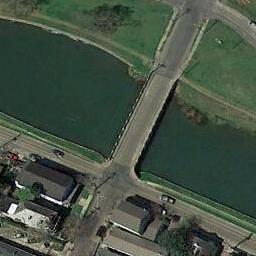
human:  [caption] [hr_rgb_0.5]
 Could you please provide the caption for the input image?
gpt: A bridge connects the land on both sides of the turquoise water  There are many buildings and large green spaces on the land .

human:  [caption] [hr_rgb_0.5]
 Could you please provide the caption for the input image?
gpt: There is a bridge over the river between some buildings and grass .

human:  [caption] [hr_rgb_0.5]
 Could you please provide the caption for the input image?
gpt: A bridge built on a dark green river and the flood bed of the river while the residential area on one side of the river .

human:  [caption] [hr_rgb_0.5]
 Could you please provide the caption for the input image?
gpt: Several boats stopped on one side of the river .

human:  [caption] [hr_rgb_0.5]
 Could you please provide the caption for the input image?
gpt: There are many buildings beside the bridge .